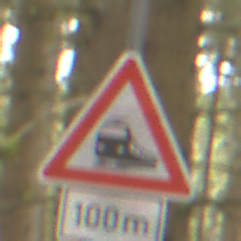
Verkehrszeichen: Bahnuebergang
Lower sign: Entfernungsangaben1
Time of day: MorningAfternoon
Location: Outdoor (Nature)
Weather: Overcast
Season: Winter
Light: Natural